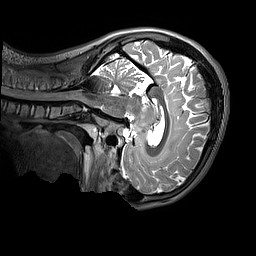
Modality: T2w
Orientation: sagittal
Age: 13
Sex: female
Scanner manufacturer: siemens
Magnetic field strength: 3 T
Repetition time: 3.2 s
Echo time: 0.408 s